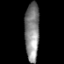
Tissue: prostate
Cell type: T cells
Senescence score: 0.7311
Nuclear area (px): 834
Mean DAPI intensity: 133.108